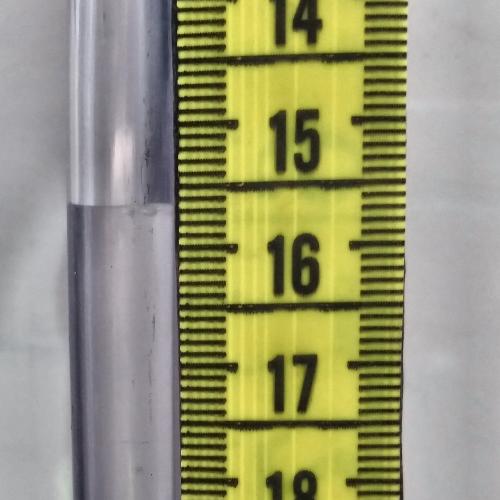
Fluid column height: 15.7 cm